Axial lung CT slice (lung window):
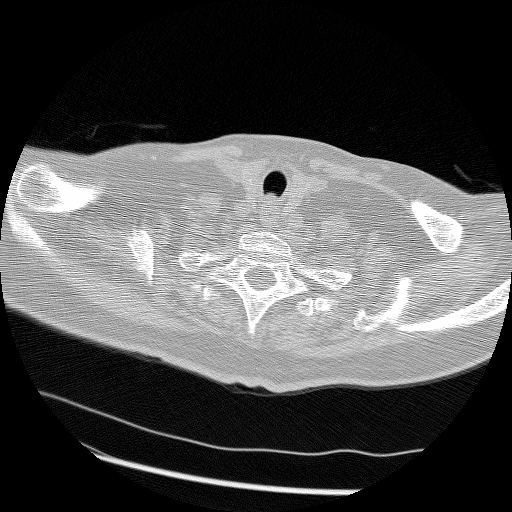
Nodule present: no